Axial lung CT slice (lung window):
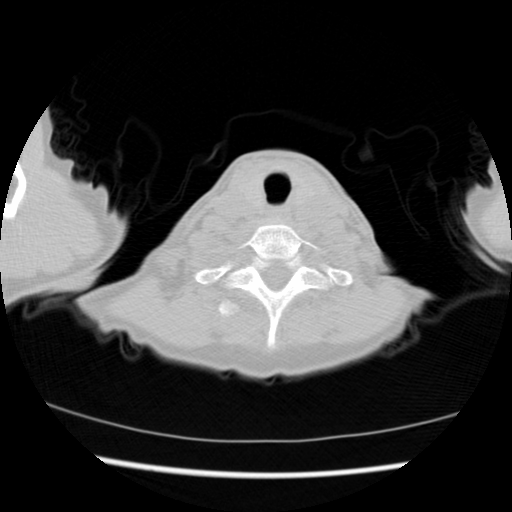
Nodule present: no